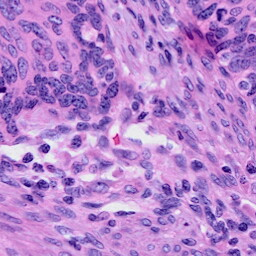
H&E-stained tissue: Cervix